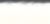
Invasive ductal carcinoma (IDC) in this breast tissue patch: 0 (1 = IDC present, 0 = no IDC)